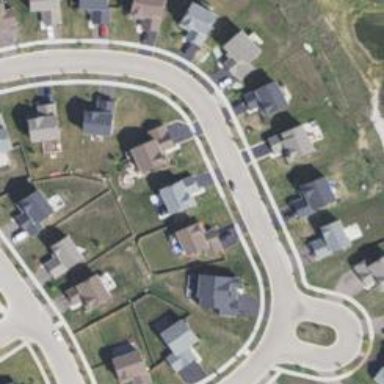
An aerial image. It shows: Sidewalk.